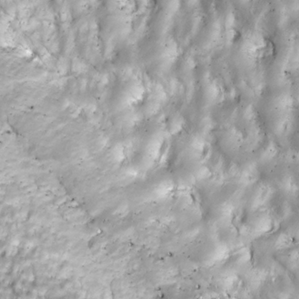
Label: non_frost